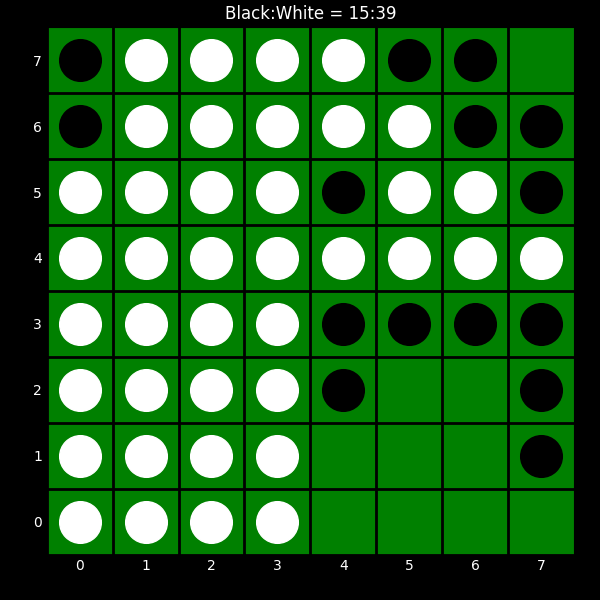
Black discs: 15
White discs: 39